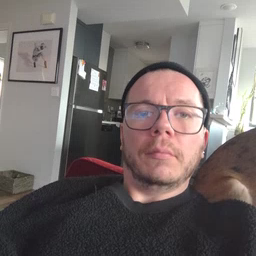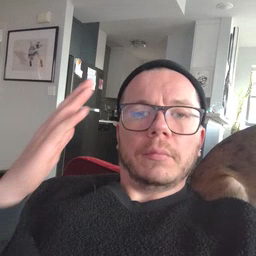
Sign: why